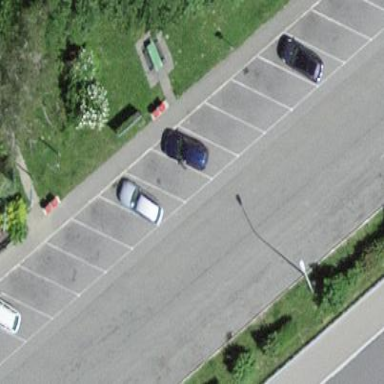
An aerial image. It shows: Parking area with surface.